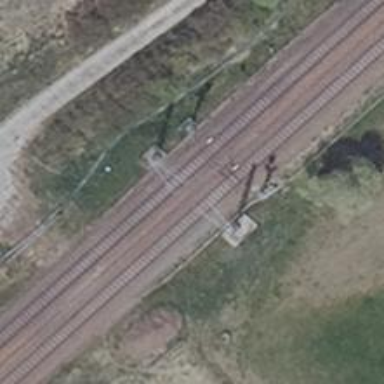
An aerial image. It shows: Railway signal.